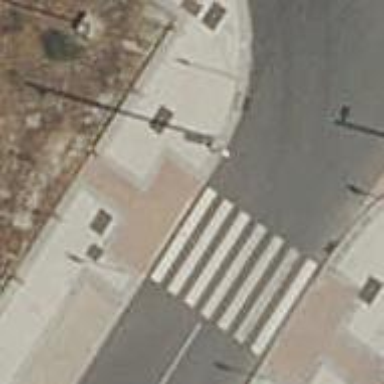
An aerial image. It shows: Uncontrolled zebra crossing on the road.